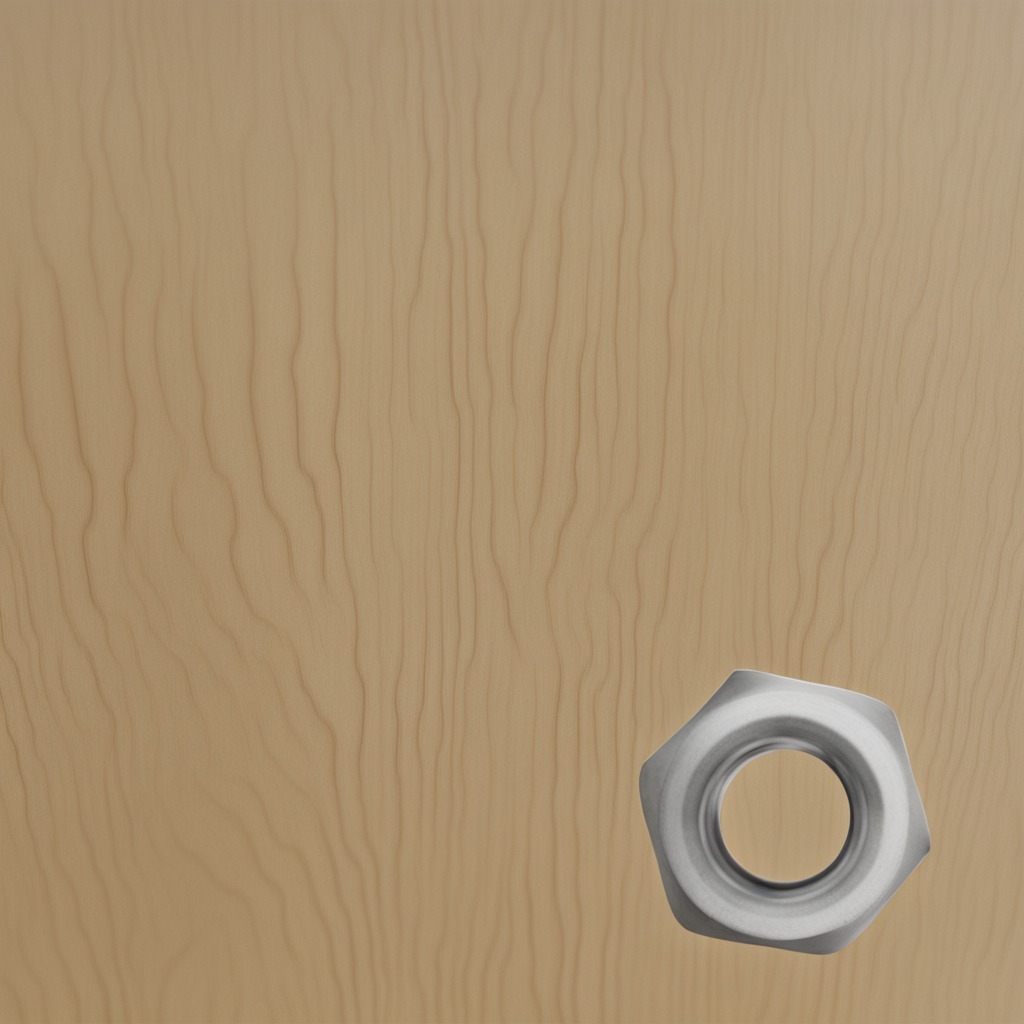
A metal nut lying on the plywood surface in a paint workshop lit by afternoon window light.